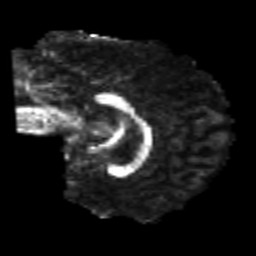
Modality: FA
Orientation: sagittal
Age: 21
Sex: male
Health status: healthy
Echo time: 0.074 s